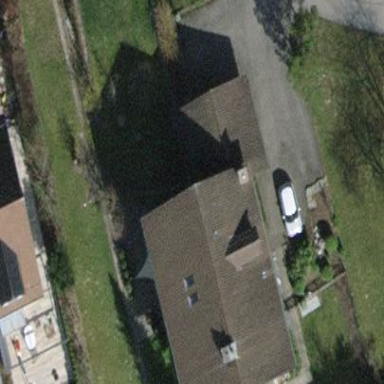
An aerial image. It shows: Detached building.